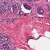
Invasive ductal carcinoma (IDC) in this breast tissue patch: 1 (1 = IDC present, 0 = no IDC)